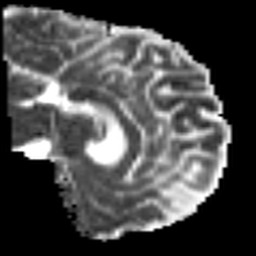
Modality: MD
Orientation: sagittal
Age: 49
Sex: female
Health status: healthy
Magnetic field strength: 3 T
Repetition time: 9 s
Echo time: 0.093 s